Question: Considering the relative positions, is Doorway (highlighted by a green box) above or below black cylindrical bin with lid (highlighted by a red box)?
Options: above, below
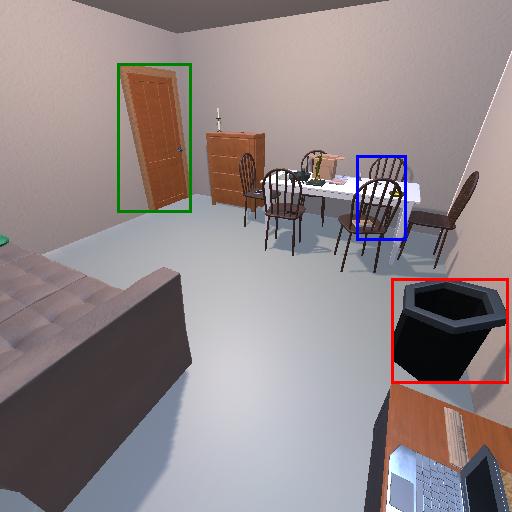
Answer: above